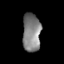
Tissue: skin
Cell type: T cells
Senescence score: 0.7411
Nuclear area (px): 672
Mean DAPI intensity: 130.339